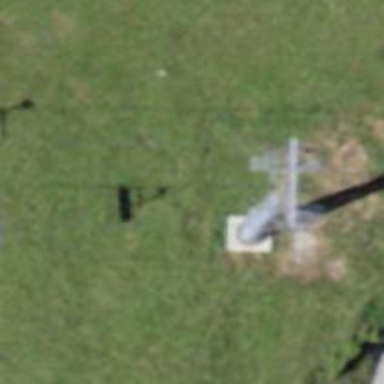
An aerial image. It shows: Pylon used for aerialway.